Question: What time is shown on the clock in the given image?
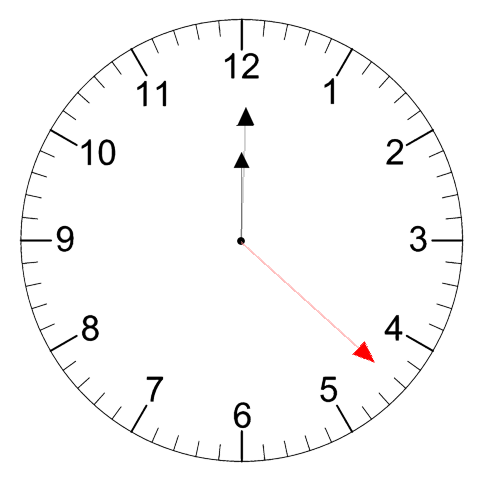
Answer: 12:00:22